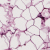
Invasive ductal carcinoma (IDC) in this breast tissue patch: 0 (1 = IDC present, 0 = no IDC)